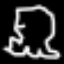
Label: frog